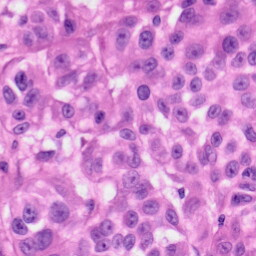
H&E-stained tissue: Skin